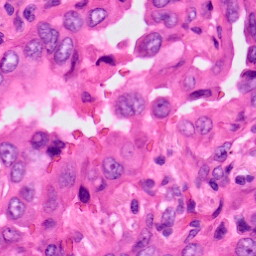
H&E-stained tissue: Lung